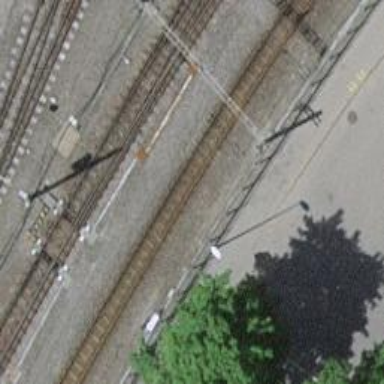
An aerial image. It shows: Narrow-gauge railway track electrified by contact line.